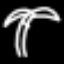
Label: palm tree